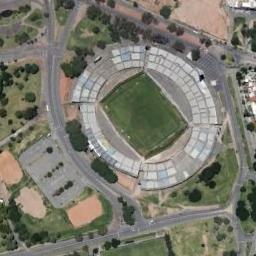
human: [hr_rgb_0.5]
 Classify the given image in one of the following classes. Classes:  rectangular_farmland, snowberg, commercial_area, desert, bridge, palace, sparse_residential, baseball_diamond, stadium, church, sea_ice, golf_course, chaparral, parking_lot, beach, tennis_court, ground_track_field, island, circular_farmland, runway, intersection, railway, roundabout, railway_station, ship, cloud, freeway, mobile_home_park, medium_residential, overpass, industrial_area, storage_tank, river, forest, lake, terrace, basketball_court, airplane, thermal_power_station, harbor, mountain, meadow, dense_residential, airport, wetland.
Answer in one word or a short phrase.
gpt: stadium